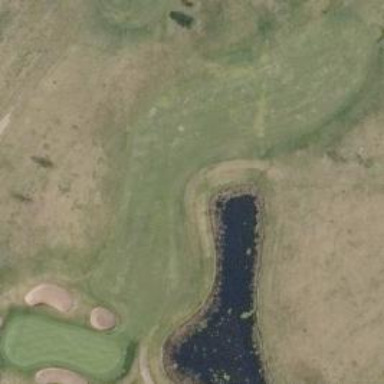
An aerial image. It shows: Golf fairway surrounded by grass.